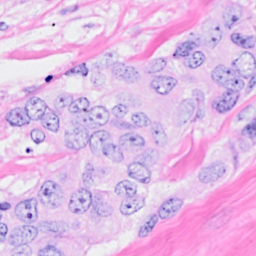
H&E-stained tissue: Breast